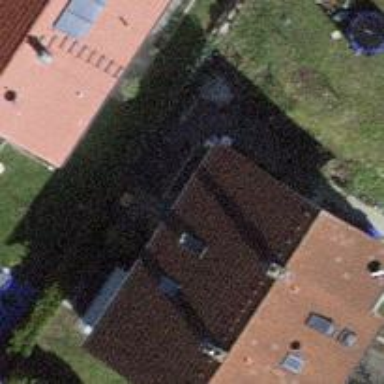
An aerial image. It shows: Terrace building.